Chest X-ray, AP view. Patient: 34 years old, sex M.
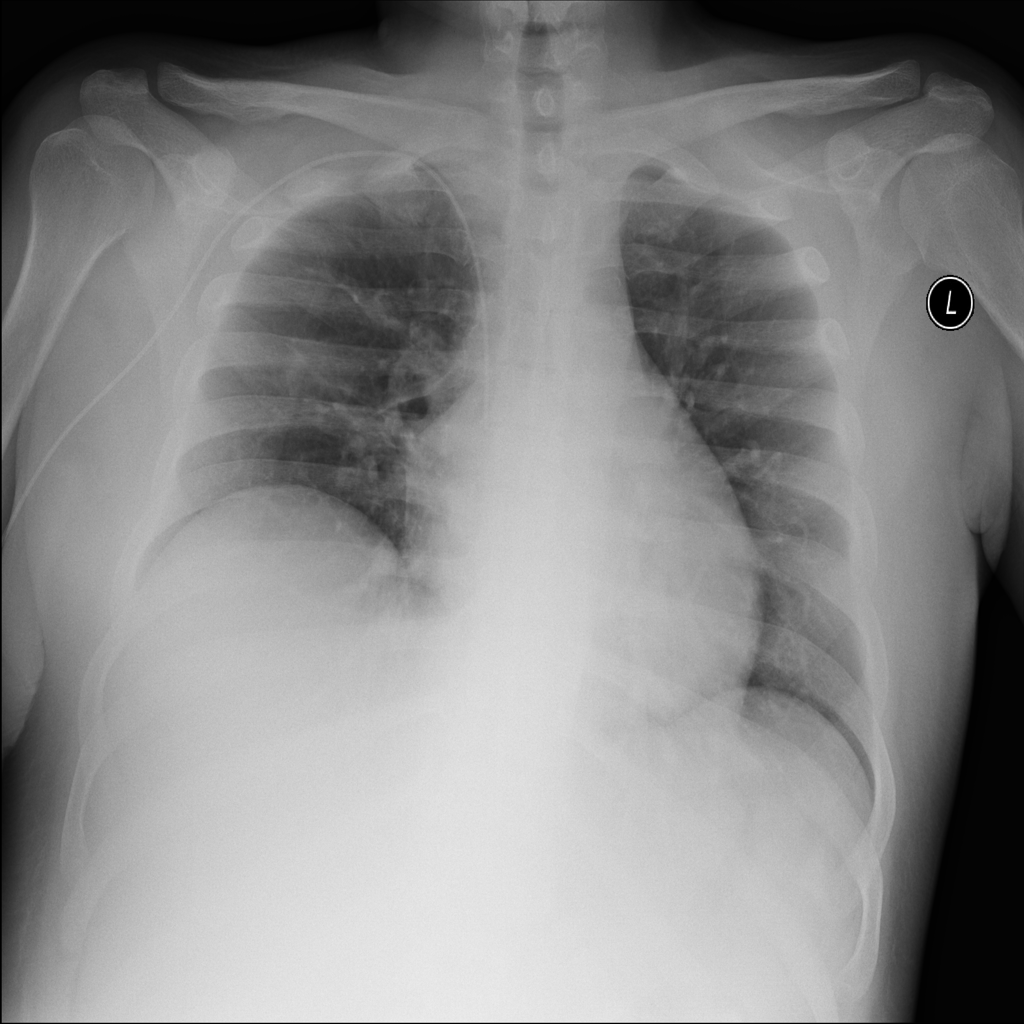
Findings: No Finding